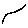
Label: line